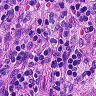
Metastatic tissue present: no